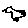
Label: bird